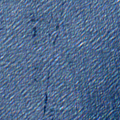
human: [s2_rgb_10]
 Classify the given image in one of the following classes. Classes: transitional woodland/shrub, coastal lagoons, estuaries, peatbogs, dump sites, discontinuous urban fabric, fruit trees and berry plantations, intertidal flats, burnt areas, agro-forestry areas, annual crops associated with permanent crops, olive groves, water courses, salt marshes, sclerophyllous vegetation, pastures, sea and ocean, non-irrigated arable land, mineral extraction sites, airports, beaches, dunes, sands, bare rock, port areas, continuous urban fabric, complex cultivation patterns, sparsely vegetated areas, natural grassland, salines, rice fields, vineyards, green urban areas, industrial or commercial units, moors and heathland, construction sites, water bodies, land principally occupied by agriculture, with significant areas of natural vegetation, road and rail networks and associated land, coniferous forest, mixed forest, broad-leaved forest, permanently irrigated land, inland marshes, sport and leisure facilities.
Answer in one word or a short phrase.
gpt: sea and ocean